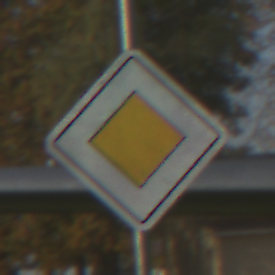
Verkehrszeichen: Vorfahrtsstrasse
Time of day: SunriseSunset
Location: Outdoor (Special)
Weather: Clear
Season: NotSpecified
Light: Natural